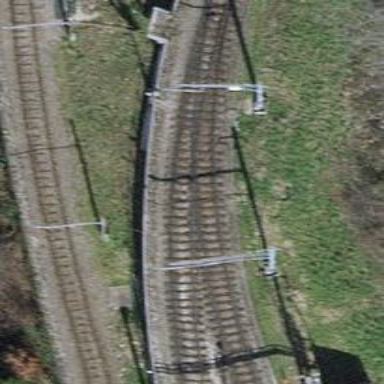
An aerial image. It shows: Narrow-gauge railway track with one electrified contact line.